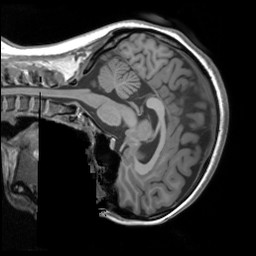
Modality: T1w
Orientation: sagittal
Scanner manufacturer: siemens
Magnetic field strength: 3 T
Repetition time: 1.9 s
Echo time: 0.00267 s